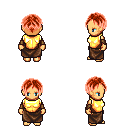
a pixel art fantasy rpg character, female body template, human, tanned skin, gold chest armor, robe skirt, red parted hairstyle, cloth bracers, four views (front, back, left, right), 2x2 character sprite sheet, small pixel art, hard edges, no anti-aliasing